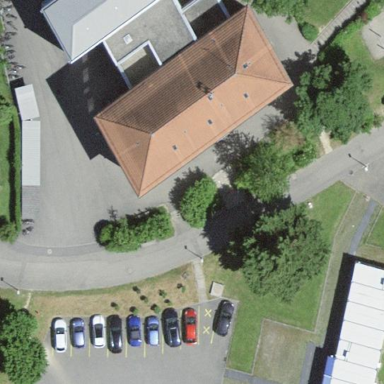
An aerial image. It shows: Building with hipped roof tiles.